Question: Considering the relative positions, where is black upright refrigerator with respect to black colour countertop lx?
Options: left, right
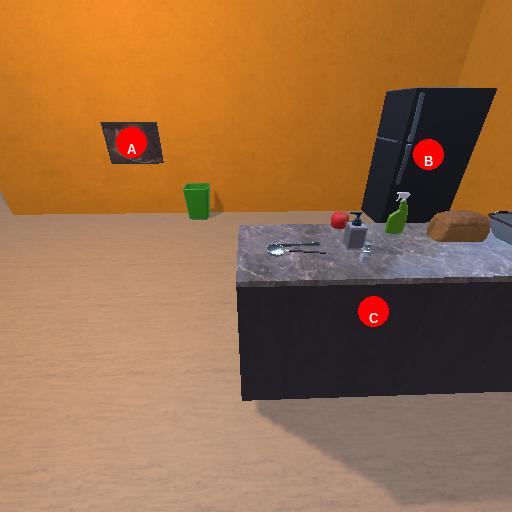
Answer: left